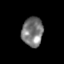
Tissue: skin
Cell type: Epithelial cells
Senescence score: 0.266
Nuclear area (px): 604
Mean DAPI intensity: 122.252